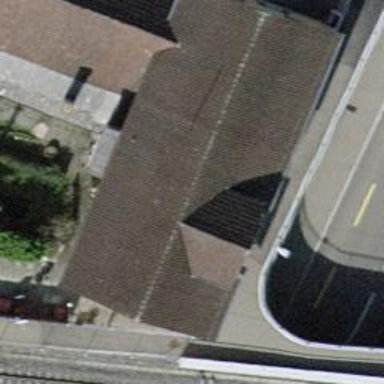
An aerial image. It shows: Restaurant.